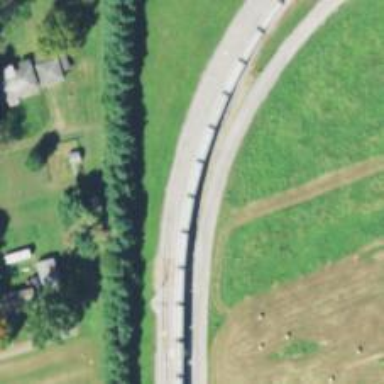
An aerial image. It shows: Rail spur service.